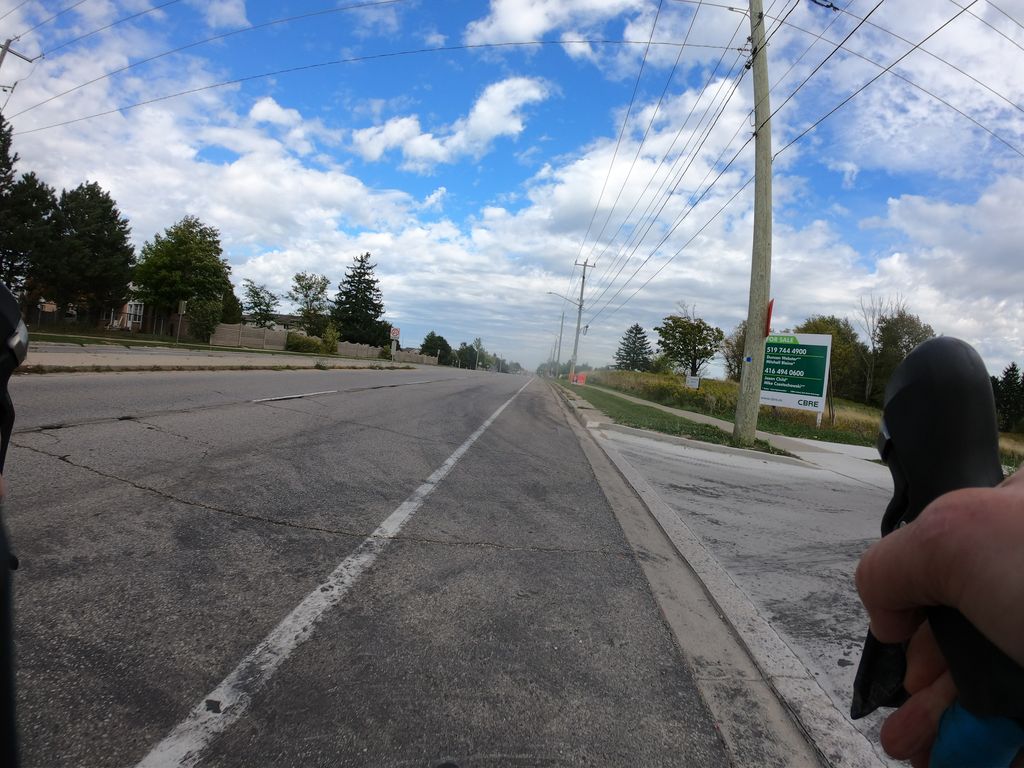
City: kitchener-waterloo